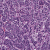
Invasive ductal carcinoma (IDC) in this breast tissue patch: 0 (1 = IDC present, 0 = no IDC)